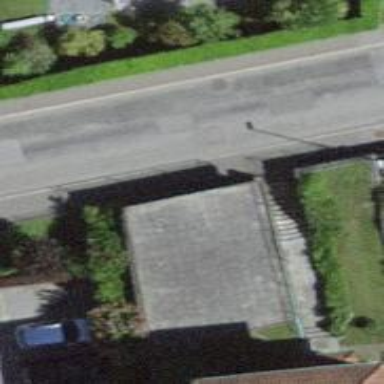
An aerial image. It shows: Garage.